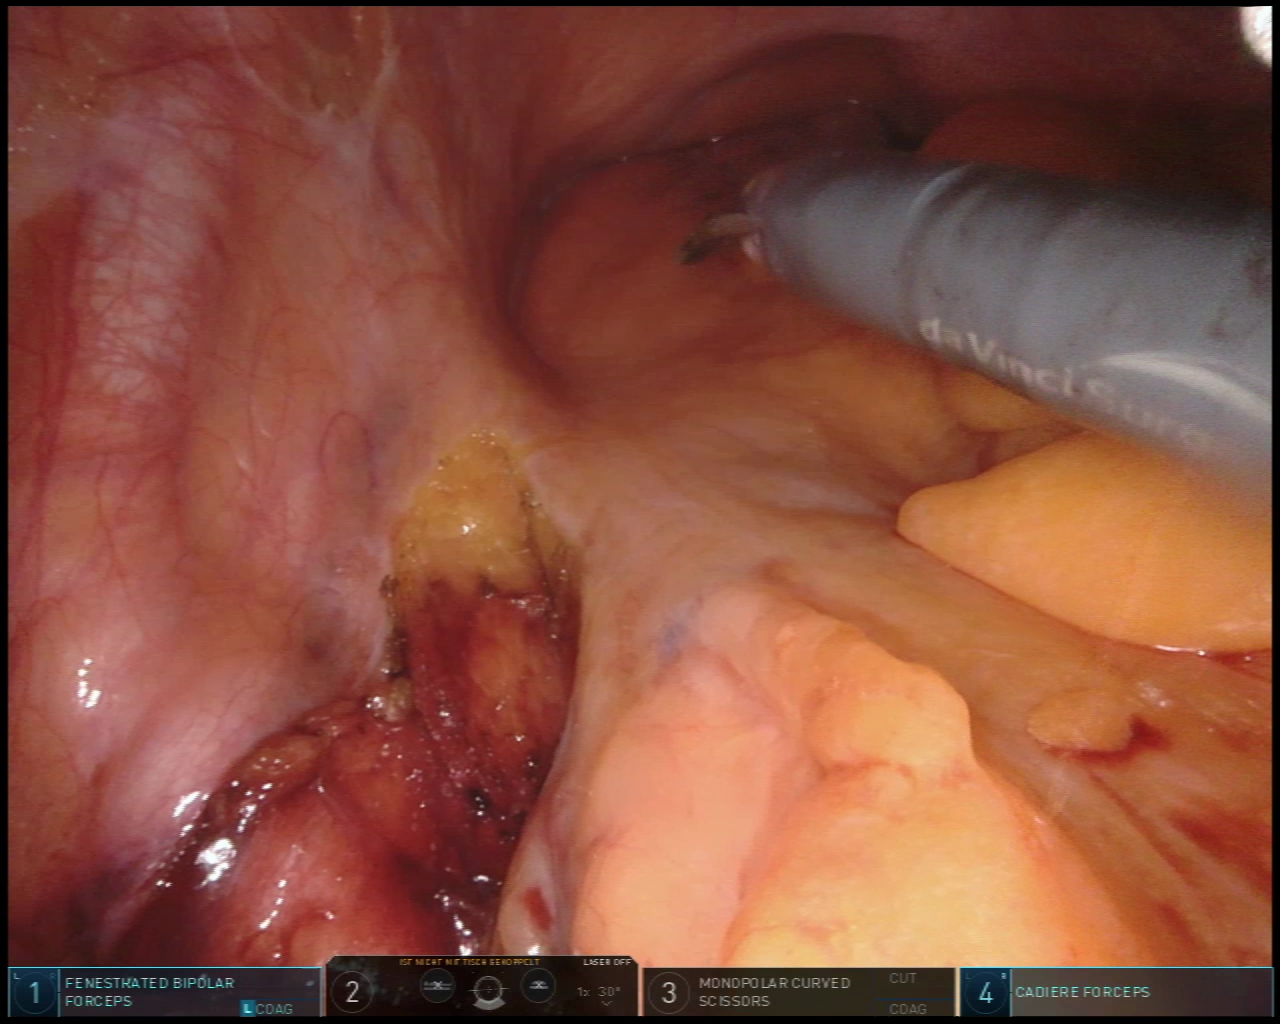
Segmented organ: ureter
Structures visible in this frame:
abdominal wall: yes
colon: no
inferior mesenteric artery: no
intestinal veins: no
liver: no
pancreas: no
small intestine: no
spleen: no
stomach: no
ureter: yes
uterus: no
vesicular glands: no